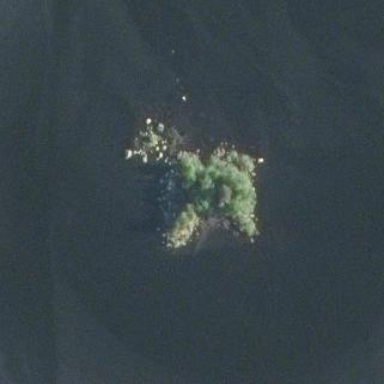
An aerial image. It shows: Islet.